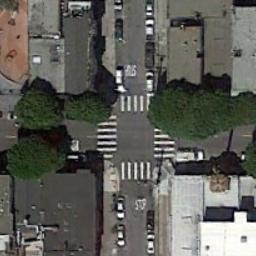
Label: intersection